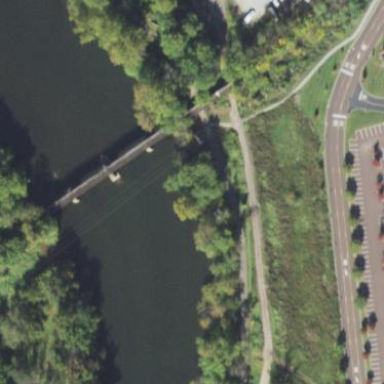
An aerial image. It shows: Man-made bridge.